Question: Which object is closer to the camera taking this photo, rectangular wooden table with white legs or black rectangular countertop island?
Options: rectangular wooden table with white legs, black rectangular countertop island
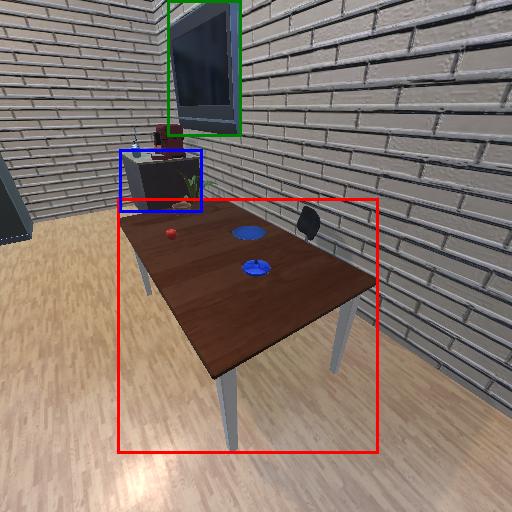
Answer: rectangular wooden table with white legs